Question: Is it possible to have a vertical line running down the whole length of a table on the change of a '<th>' tag. For example in the table below

How can I add a vertical line running from top to bottom between each month using CSS?
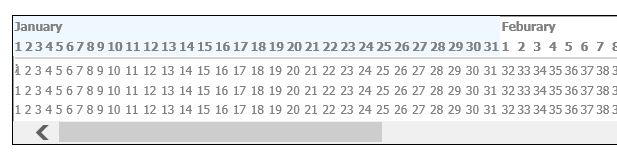
Answer: Depends on what HTML you've got for your table, but here is an example. Use this code to add a vertical border.
'''
table { border-collapse: collapse; }
tr { border: none; }
.line {
border-left: solid 1px #000;
}
'''
'''
<table>
<tr>
<th colspan="2" class="line">Persons</th>
</tr>
<tr>
<th class="line">Firstname</th>
<th>Lastname</th>
</tr>
<tr>
<td class="line">James</td>
<td>Bond</td>
</tr>
<tr>
<td class="line">Clark</td>
<td>Kent</td>
</tr>
</table>
'''